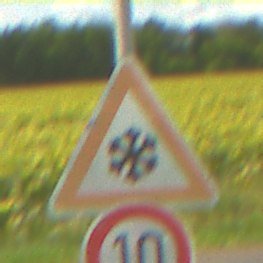
Verkehrszeichen: SchneeOderEisglaette
Zusatzzeichen unten: Geschwindigkeit10
Umgebung: Outdoor, RoadRail
Tageszeit: Midday
Wetter: PartlyCloudy
Licht: Natural
Jahreszeit: NotSpecified
Kontrast: HighContrast